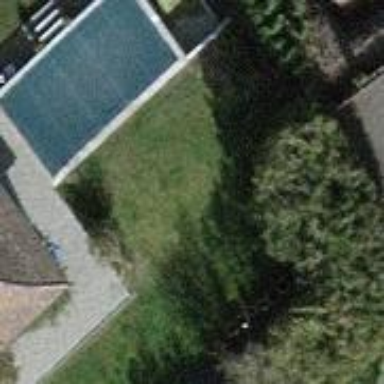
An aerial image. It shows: Swimming pool located in leisure land.